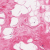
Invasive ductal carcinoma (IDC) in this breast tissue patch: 0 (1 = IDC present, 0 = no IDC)